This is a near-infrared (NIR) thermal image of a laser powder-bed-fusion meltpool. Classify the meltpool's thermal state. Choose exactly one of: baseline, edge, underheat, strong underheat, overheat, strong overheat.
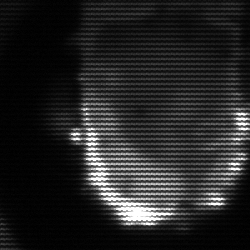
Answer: baseline